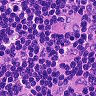
Metastatic tissue present: no